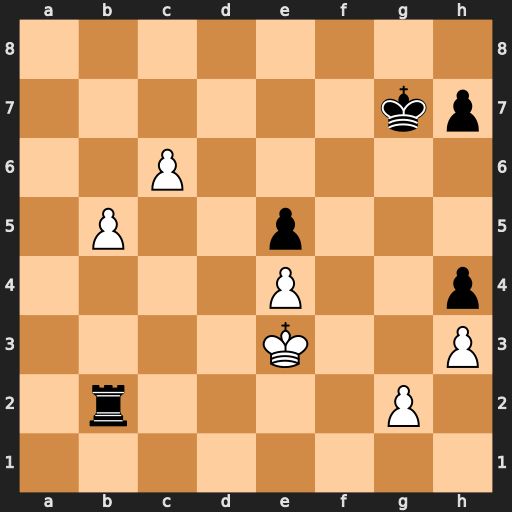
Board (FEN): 8/6kp/2P5/1P2p3/4P2p/4K2P/1r4P1/8
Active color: w
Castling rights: -
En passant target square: -
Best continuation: c7 Rc2 b6